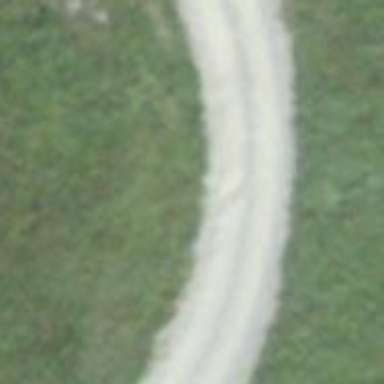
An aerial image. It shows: Track with grade 2 gravel surface.